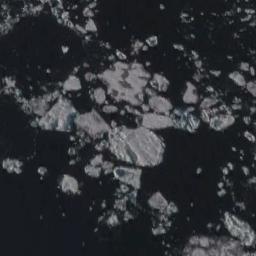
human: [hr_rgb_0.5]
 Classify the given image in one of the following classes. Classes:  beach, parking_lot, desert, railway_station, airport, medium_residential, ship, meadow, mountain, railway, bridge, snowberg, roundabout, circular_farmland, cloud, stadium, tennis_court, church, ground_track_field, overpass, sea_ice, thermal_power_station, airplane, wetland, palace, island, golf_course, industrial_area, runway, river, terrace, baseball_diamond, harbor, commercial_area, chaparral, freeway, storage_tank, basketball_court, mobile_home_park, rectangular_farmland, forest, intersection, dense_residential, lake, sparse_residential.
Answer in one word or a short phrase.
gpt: sea_ice